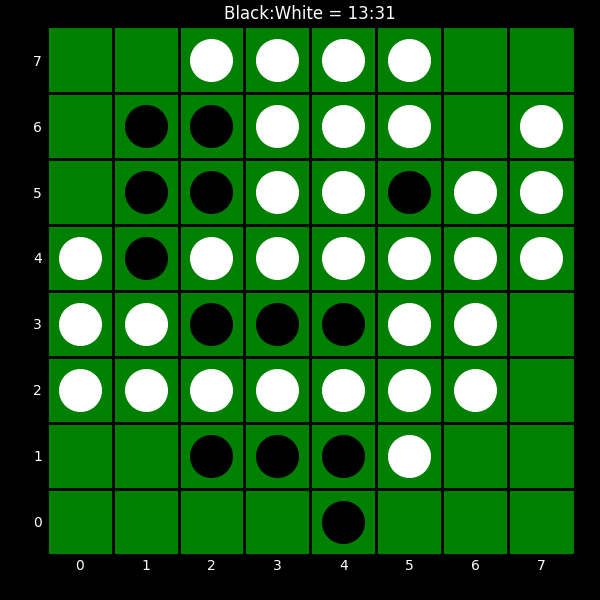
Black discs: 13
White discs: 31